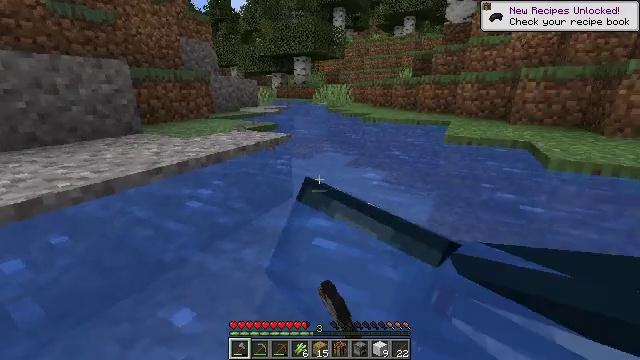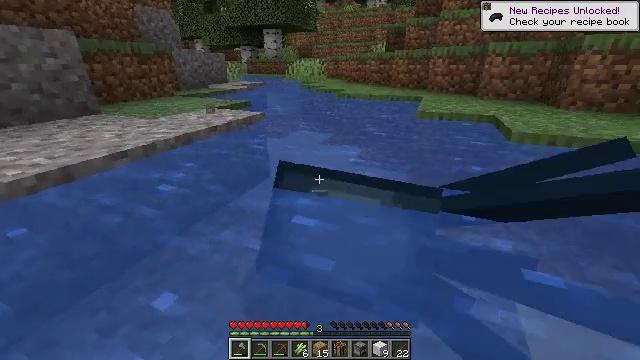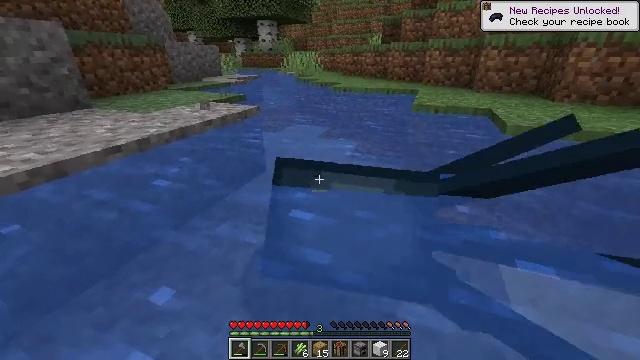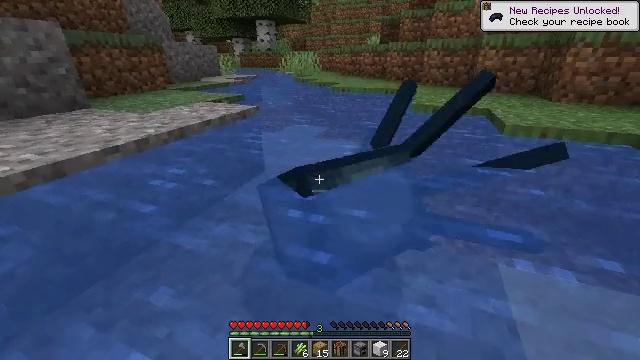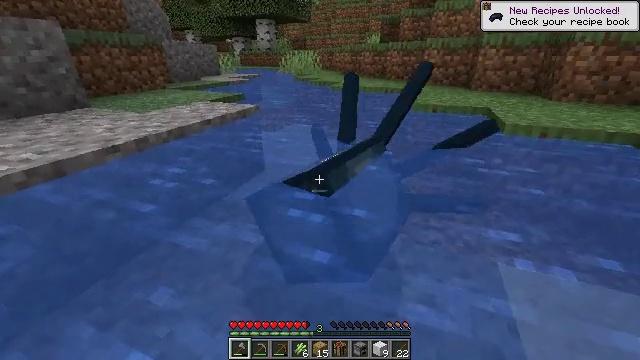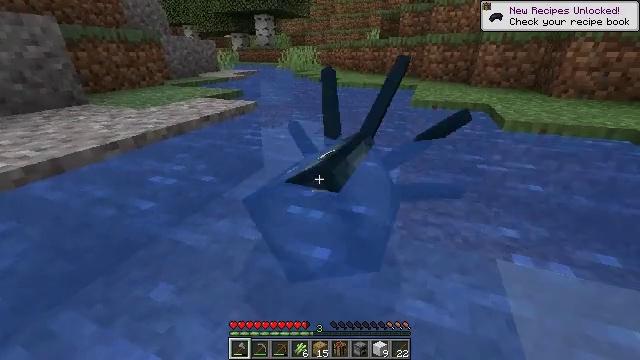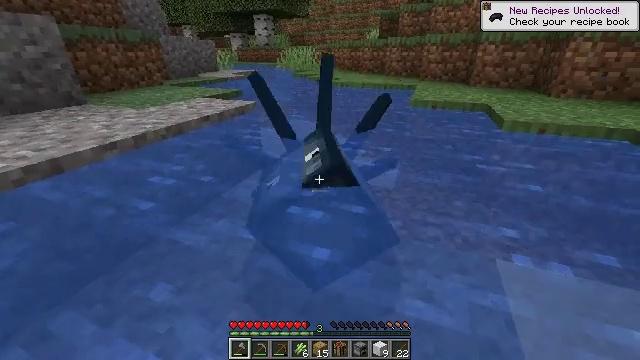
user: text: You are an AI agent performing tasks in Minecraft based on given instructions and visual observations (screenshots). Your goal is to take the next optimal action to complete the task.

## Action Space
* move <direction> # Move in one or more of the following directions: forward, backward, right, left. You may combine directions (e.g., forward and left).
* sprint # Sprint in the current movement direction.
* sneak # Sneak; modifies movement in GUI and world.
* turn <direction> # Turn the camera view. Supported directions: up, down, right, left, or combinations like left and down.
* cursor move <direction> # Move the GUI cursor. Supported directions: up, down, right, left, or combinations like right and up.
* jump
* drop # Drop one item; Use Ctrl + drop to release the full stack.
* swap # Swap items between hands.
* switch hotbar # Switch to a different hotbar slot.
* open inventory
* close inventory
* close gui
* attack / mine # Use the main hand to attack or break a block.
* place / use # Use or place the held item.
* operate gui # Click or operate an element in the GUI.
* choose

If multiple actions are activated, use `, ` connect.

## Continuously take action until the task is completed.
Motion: motion action
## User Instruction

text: Hunt a squid.
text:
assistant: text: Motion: turn right and down
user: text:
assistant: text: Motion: turn down, attack / mine
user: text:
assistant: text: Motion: attack / mine
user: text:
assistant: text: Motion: attack / mine
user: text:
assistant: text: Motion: no_op
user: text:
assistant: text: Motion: no_op
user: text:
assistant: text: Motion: no_op